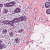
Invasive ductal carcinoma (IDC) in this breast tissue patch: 0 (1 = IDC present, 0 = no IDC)